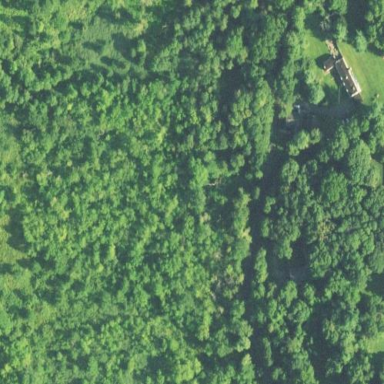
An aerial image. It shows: Existing Preserved Open Space in woodland area.